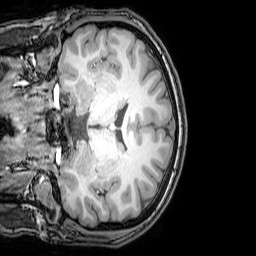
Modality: T1w
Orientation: coronal
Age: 21
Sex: male
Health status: healthy
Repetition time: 0.081 s
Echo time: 0.037 s